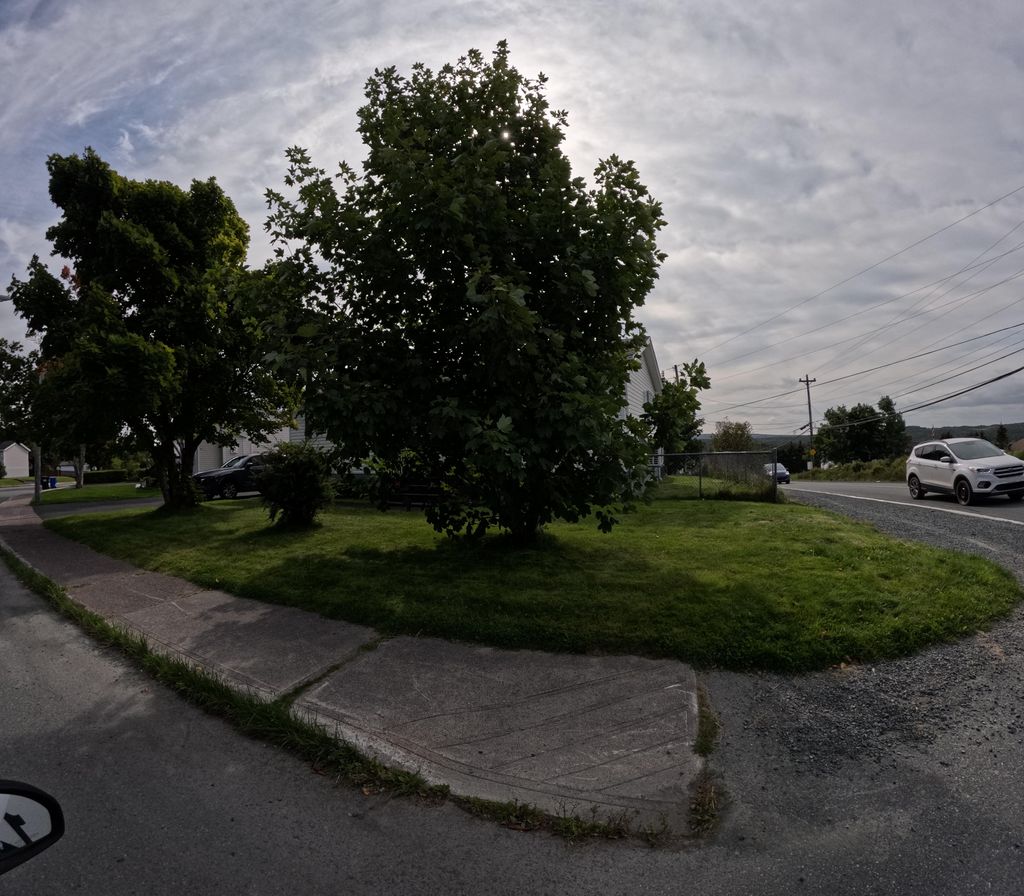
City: st_johns